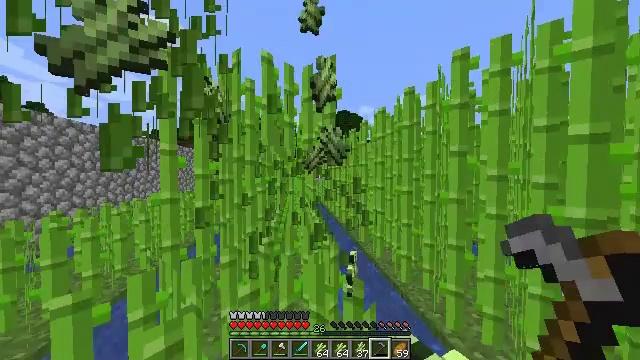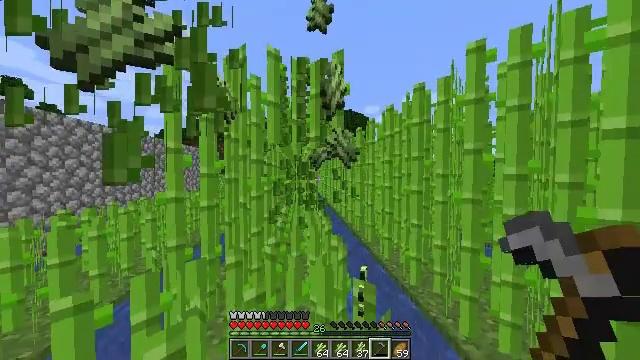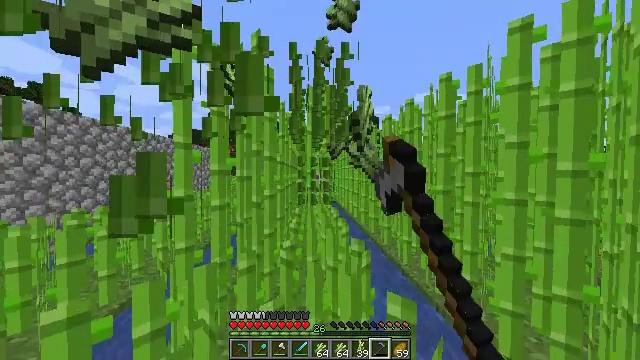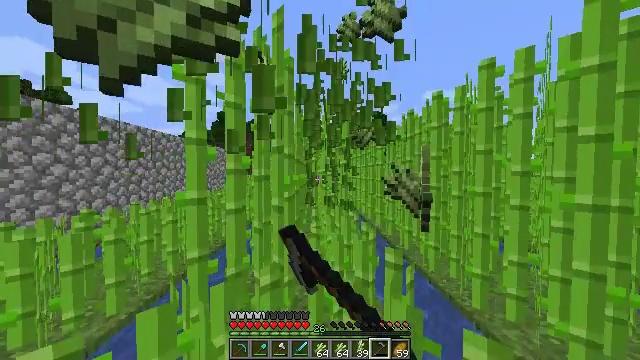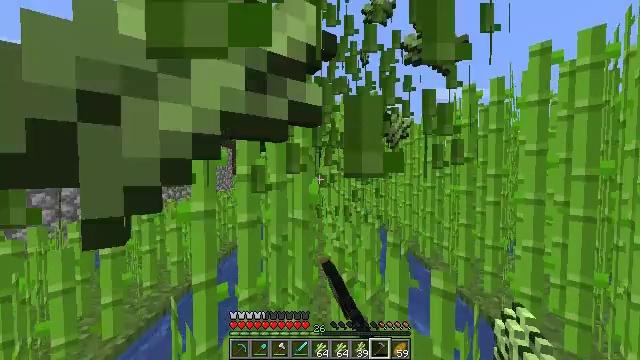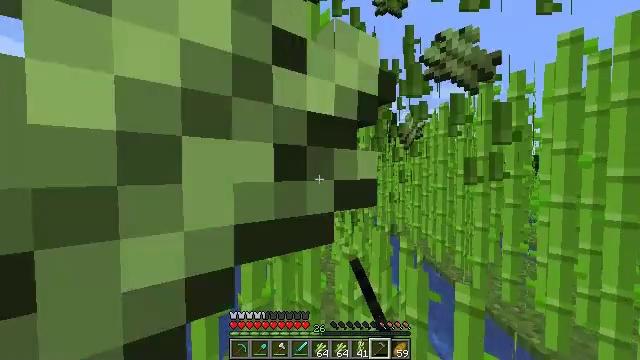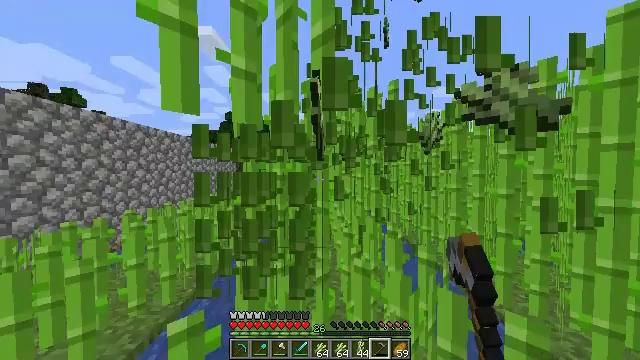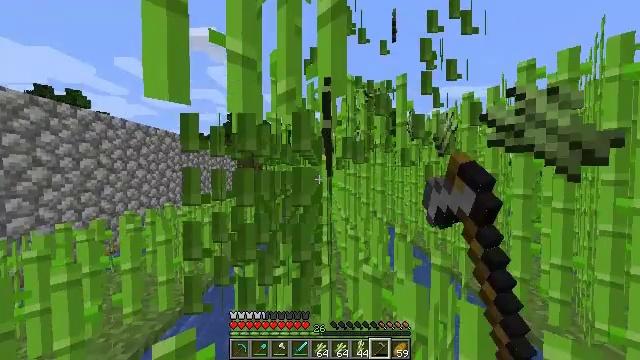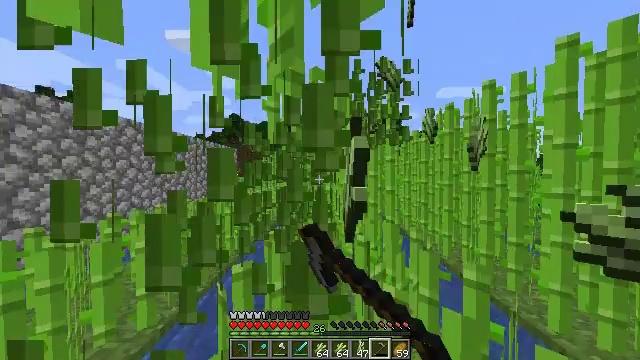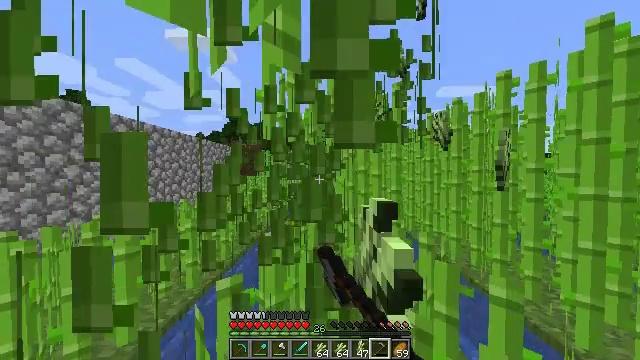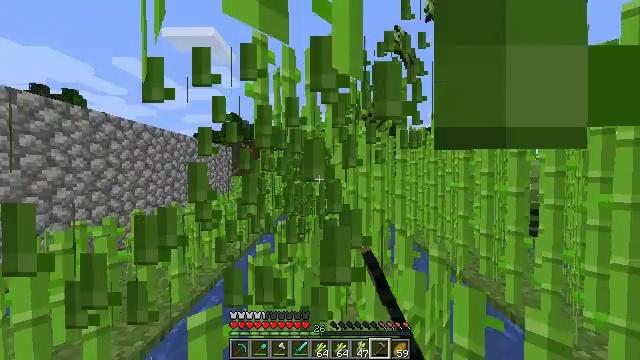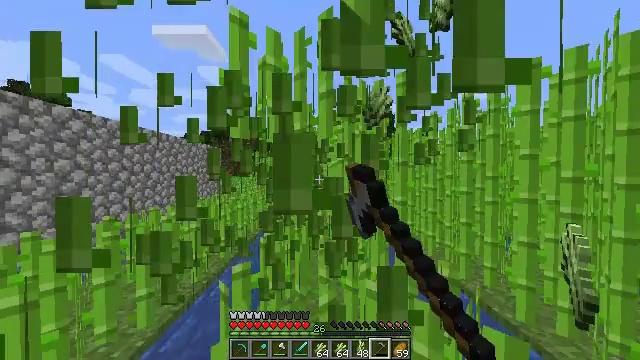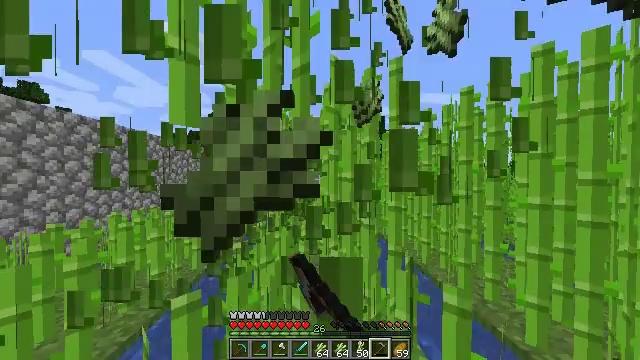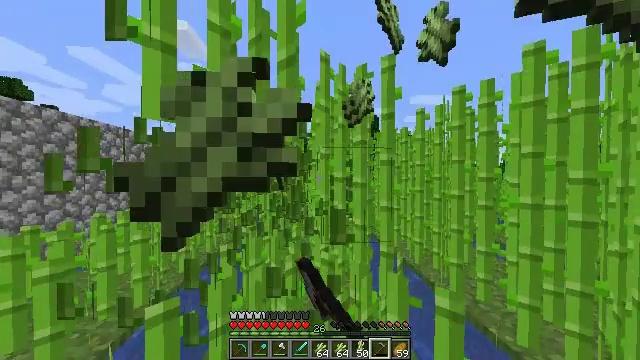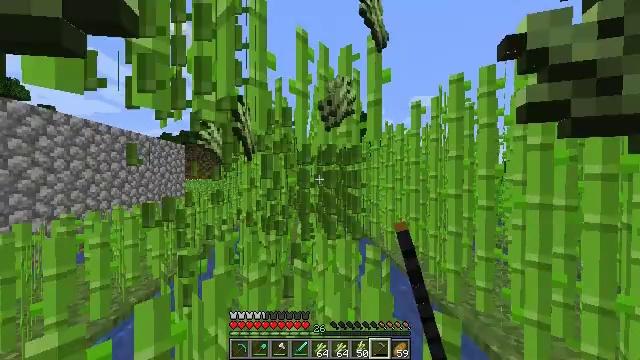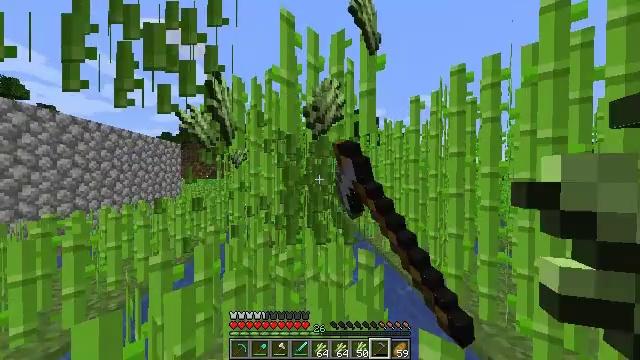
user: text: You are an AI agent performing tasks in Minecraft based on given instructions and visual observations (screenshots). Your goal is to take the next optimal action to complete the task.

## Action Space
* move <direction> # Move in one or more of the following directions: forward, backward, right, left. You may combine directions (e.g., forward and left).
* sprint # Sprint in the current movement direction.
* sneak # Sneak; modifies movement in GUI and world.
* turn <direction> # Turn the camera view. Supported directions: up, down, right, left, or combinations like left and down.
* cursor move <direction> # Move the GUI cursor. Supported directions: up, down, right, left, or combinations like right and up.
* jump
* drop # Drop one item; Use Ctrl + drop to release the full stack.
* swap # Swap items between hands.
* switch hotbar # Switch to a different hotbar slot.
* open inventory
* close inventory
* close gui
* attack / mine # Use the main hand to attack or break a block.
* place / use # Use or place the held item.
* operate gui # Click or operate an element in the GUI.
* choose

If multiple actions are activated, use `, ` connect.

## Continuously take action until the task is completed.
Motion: motion action
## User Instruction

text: Gather sugar cane for crafting.
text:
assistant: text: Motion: move forward and move left, sprint, turn left, attack / mine
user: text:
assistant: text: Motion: move forward and move left, sprint, turn left, attack / mine
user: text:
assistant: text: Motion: move forward and move left, sprint, turn left, attack / mine
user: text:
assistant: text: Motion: move forward, sprint, turn left, attack / mine
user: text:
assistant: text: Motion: move forward, sprint, attack / mine
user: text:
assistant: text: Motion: move forward, sprint, attack / mine
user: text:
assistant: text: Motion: move forward, sprint, attack / mine
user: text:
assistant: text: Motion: move forward, sprint, attack / mine
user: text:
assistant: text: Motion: move forward, sprint, attack / mine
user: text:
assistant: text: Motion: move forward, sprint, attack / mine
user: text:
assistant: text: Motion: move forward, sprint, turn right, attack / mine
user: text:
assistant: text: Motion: move forward and move right, sprint, turn right, attack / mine
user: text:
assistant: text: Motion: move forward and move right, sprint, turn right, attack / mine
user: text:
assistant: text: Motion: move forward and move right, sprint, attack / mine
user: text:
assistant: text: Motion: move forward, sprint, attack / mine
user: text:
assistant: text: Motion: move forward, sprint, attack / mine
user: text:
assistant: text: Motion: move forward and move left, sprint, attack / mine
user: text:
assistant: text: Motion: move forward and move left, sprint, attack / mine
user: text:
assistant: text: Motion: move forward and move left, sprint, attack / mine
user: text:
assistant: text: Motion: move forward and move left, sprint, attack / mine
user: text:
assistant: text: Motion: move forward, sprint, attack / mine
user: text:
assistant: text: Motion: move forward, sprint, attack / mine
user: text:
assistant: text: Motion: move forward, sprint, attack / mine
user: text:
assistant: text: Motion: move forward, sprint, attack / mine
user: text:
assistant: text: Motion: move forward and move right, sprint, attack / mine
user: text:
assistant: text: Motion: move forward and move right, sprint, turn right, attack / mine
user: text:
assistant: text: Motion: move forward and move right, sprint, turn right, attack / mine
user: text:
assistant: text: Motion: move forward and move right, sprint, attack / mine
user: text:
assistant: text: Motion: move forward, sprint, attack / mine
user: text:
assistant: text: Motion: move forward, sprint, attack / mine